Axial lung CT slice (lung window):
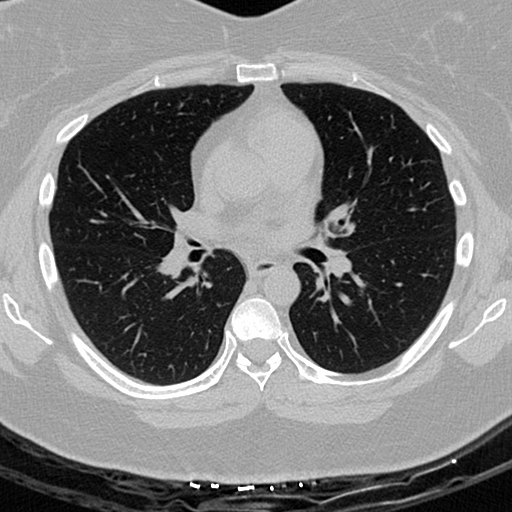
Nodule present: no